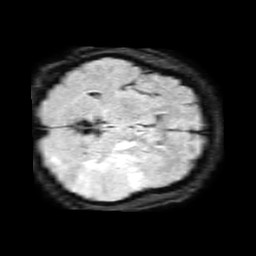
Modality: FLAIR
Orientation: axial
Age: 60
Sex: male
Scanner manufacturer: philips
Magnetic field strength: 1.5 T
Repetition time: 6 s
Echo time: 0.1031 s